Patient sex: M
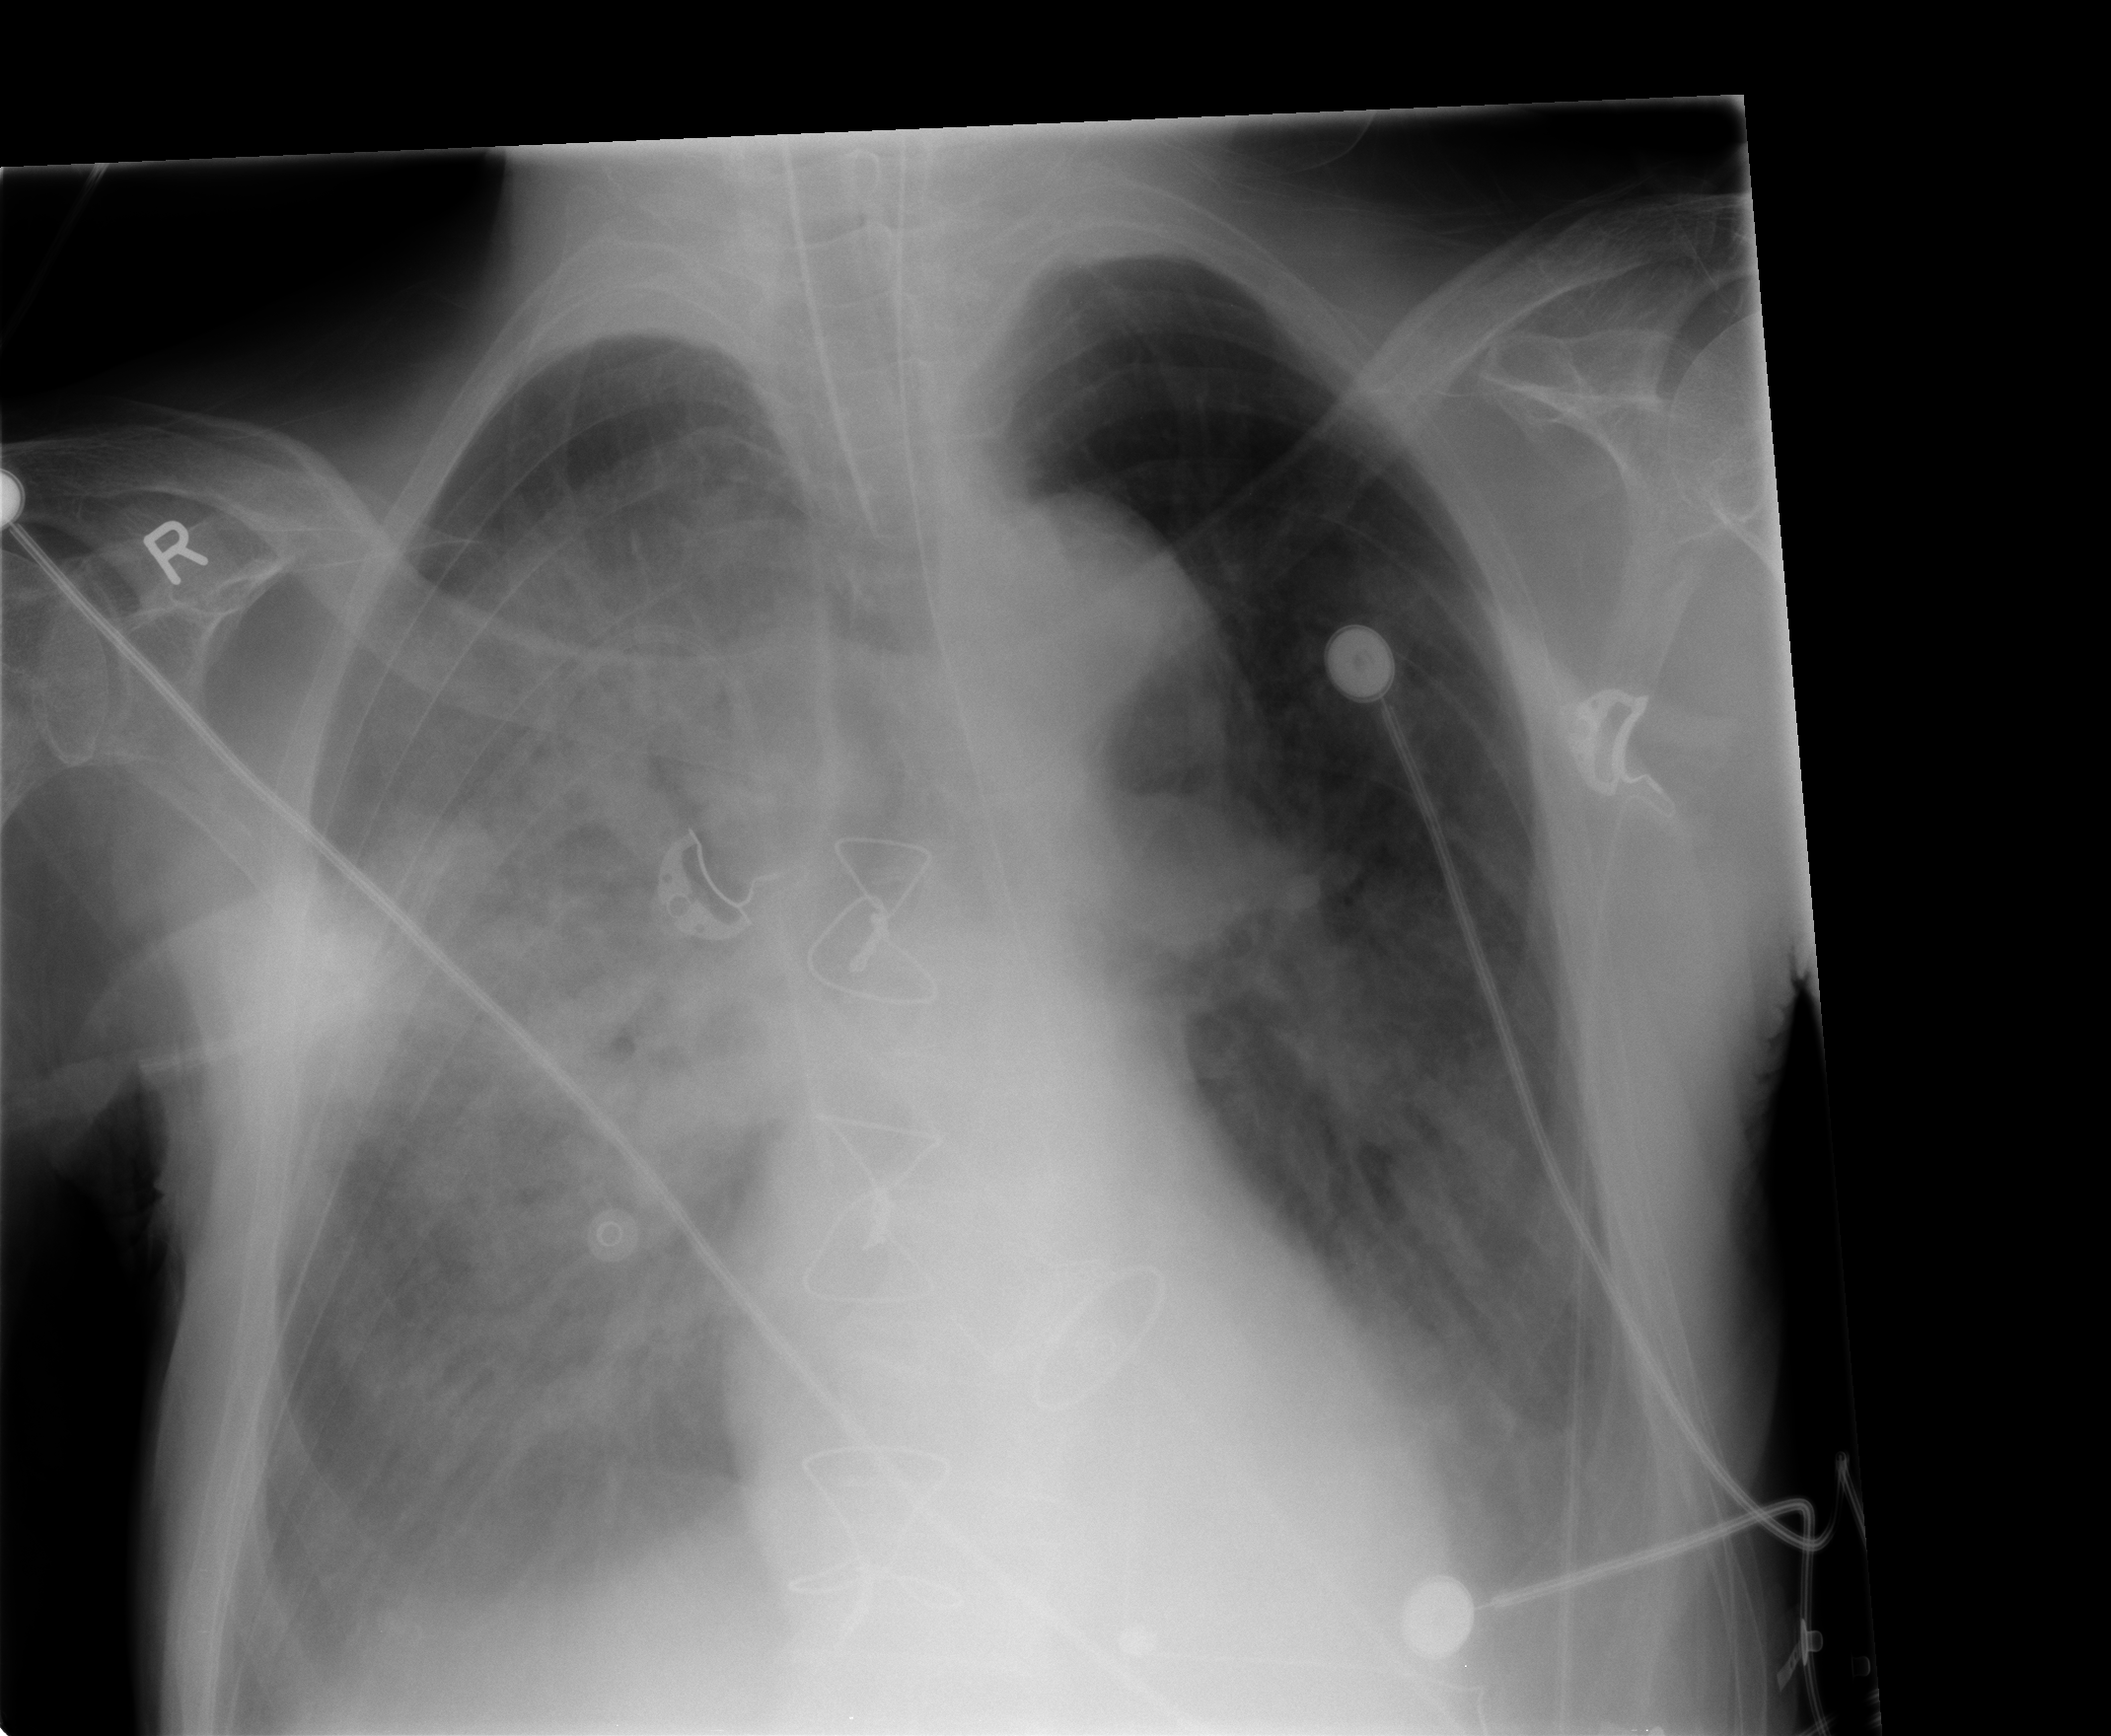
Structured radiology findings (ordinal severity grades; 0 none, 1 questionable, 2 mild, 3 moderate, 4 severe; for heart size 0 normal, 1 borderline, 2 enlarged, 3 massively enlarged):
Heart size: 0
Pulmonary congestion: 2
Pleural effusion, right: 2
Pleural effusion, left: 1
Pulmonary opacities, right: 2
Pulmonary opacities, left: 0
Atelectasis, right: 2
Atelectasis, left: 0